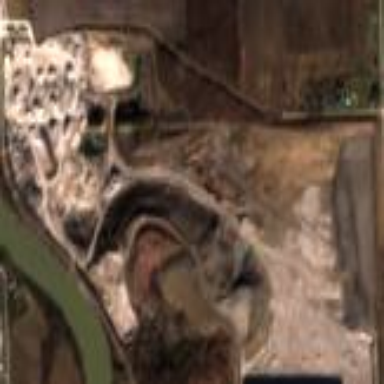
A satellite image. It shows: Quarry area.